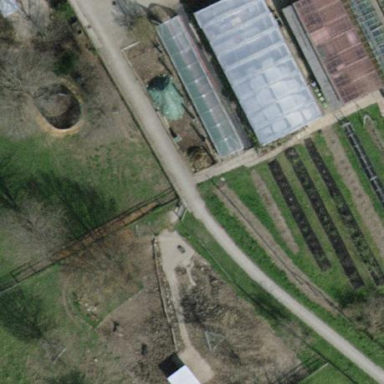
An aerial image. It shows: Greenhouse with gambrel roof shape.